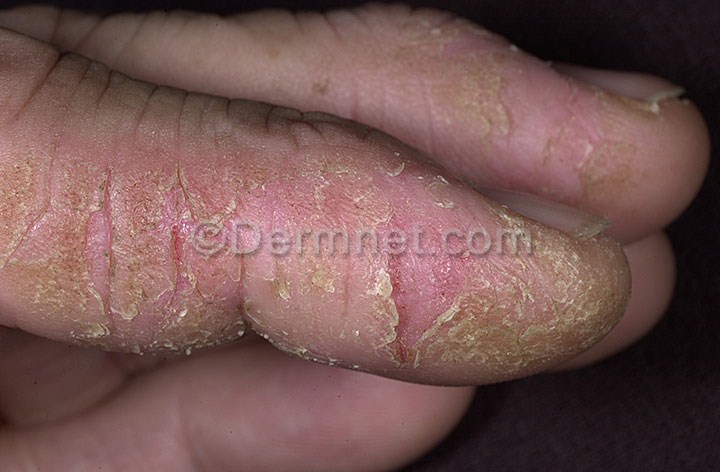
Disease: Eczema Photos